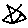
Label: star